Interaction volume radius: 10 \u00c5
Interaction volume height: 25 \u00c5
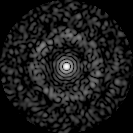
Disorder parameter: 0.8381